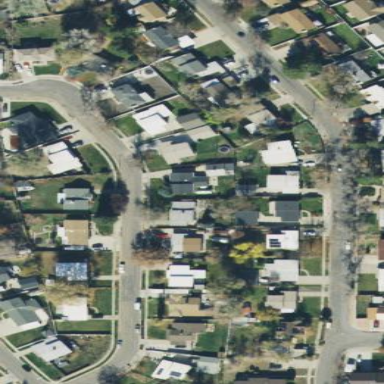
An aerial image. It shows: Sidewalk.